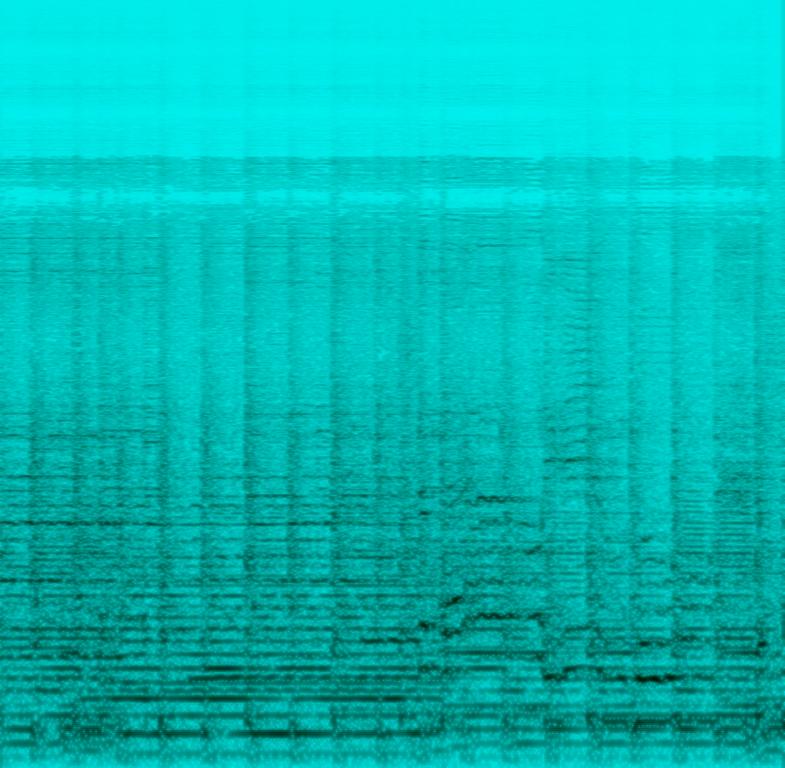
A male vocalist sings this lively pop rock. The tempo is medium with an intense electric guitar harmony, punchy drumming, groovy bass lines and keyboard harmony. The song is muffled as the audio quality is inferior but it sounds enthusiastic, youthful, passionate and vibrant. This could be a live performance as there are background sounds of people talking, coughing, rustling. This song is Pop Rock.